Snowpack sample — Buffalo Mountain, Silverthorne, Colorado, USA (1/25/25, 10:11 AM MST)
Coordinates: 39.6222, -106.1139
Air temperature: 22 °F
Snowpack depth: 110 cm
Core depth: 40 cm
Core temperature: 46.4 °F
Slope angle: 12°, slope face: 102°
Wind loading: high
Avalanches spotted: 0
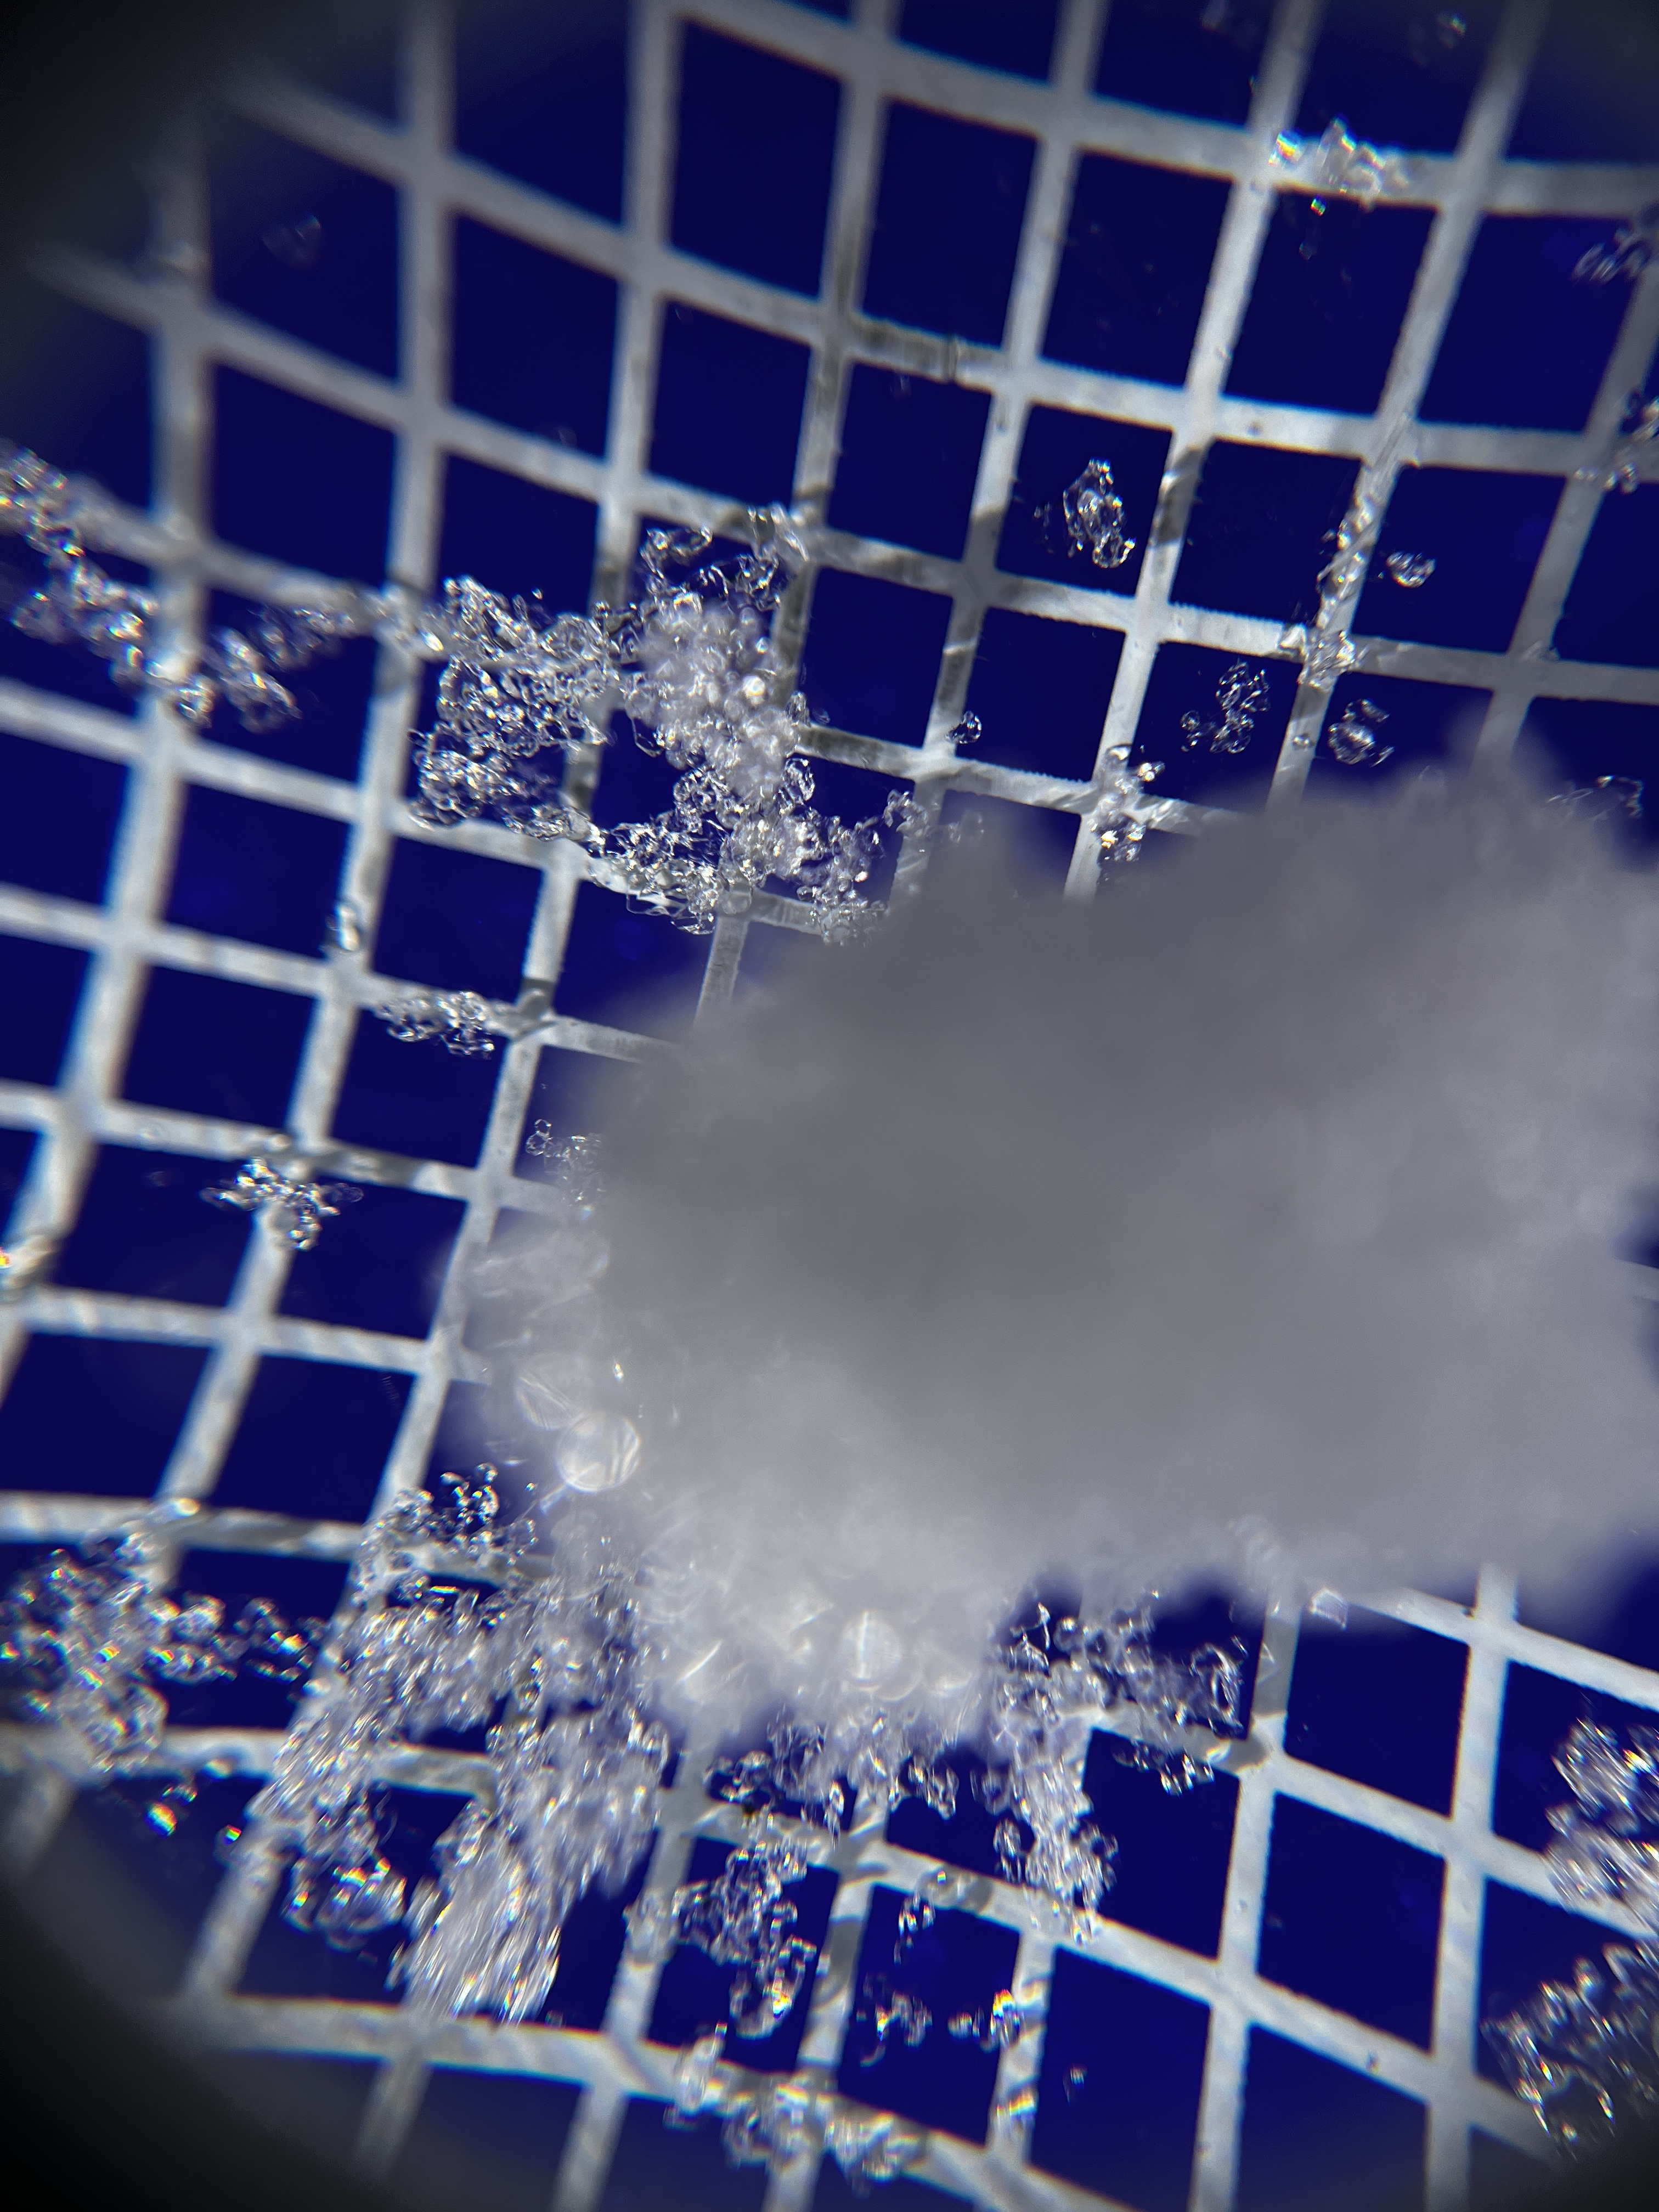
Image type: magnified_profile
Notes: No avalanches nearby, collected on the outskirts of a fire break 15 meters from the treeline, on way to Buffalo and Red Mountain